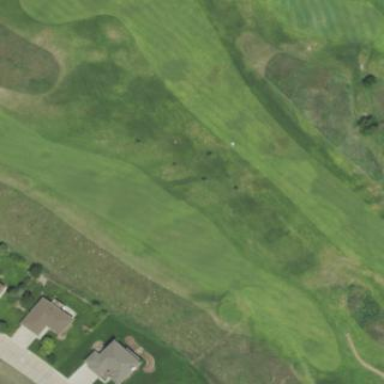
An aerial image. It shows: Rough area on grassy golf course.